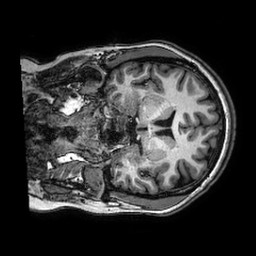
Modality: T1w
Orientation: coronal
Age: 30
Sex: female
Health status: healthy